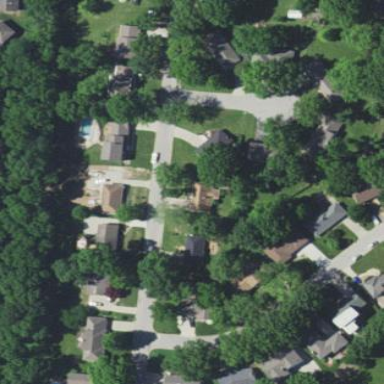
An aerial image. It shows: This residential area consists of single-family homes.